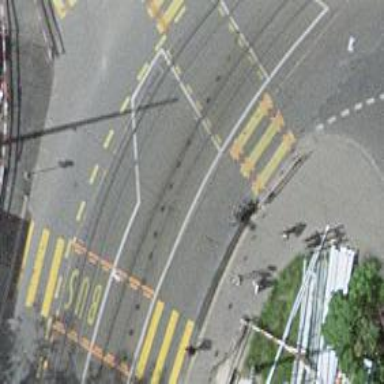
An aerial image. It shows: Tram level crossing on the railway.